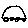
Label: car